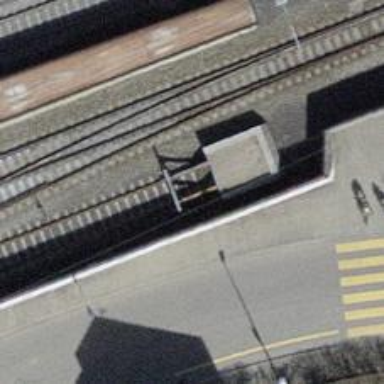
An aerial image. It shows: Railway yard with one track in service.